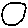
Label: circle